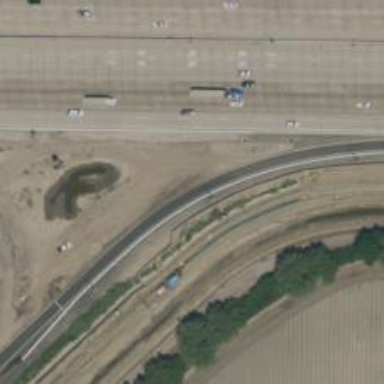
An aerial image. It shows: Motorway link.